Question: I am working on writing a software based on c#, winform. The target of the software is to allow user to finish a process design. The process must include many steps, like reading data, check data, output graphics. All these sub step is kind like a object. For easy of use and better visualizaiton, I would like to pre-design the sub step as module and allow use to drag the pre-defined modules into a space and connect them and also compile them to check validity and let them finally run the process.
I found a nice software calld rapidminer which is something having similar module concept I described above.
as you can see that you could drag some nice math module into central white space and connect them togehter to form a complete modeling process.
How could I create similar function in c# winform software by visual studio?
thanks lot in advance!!!
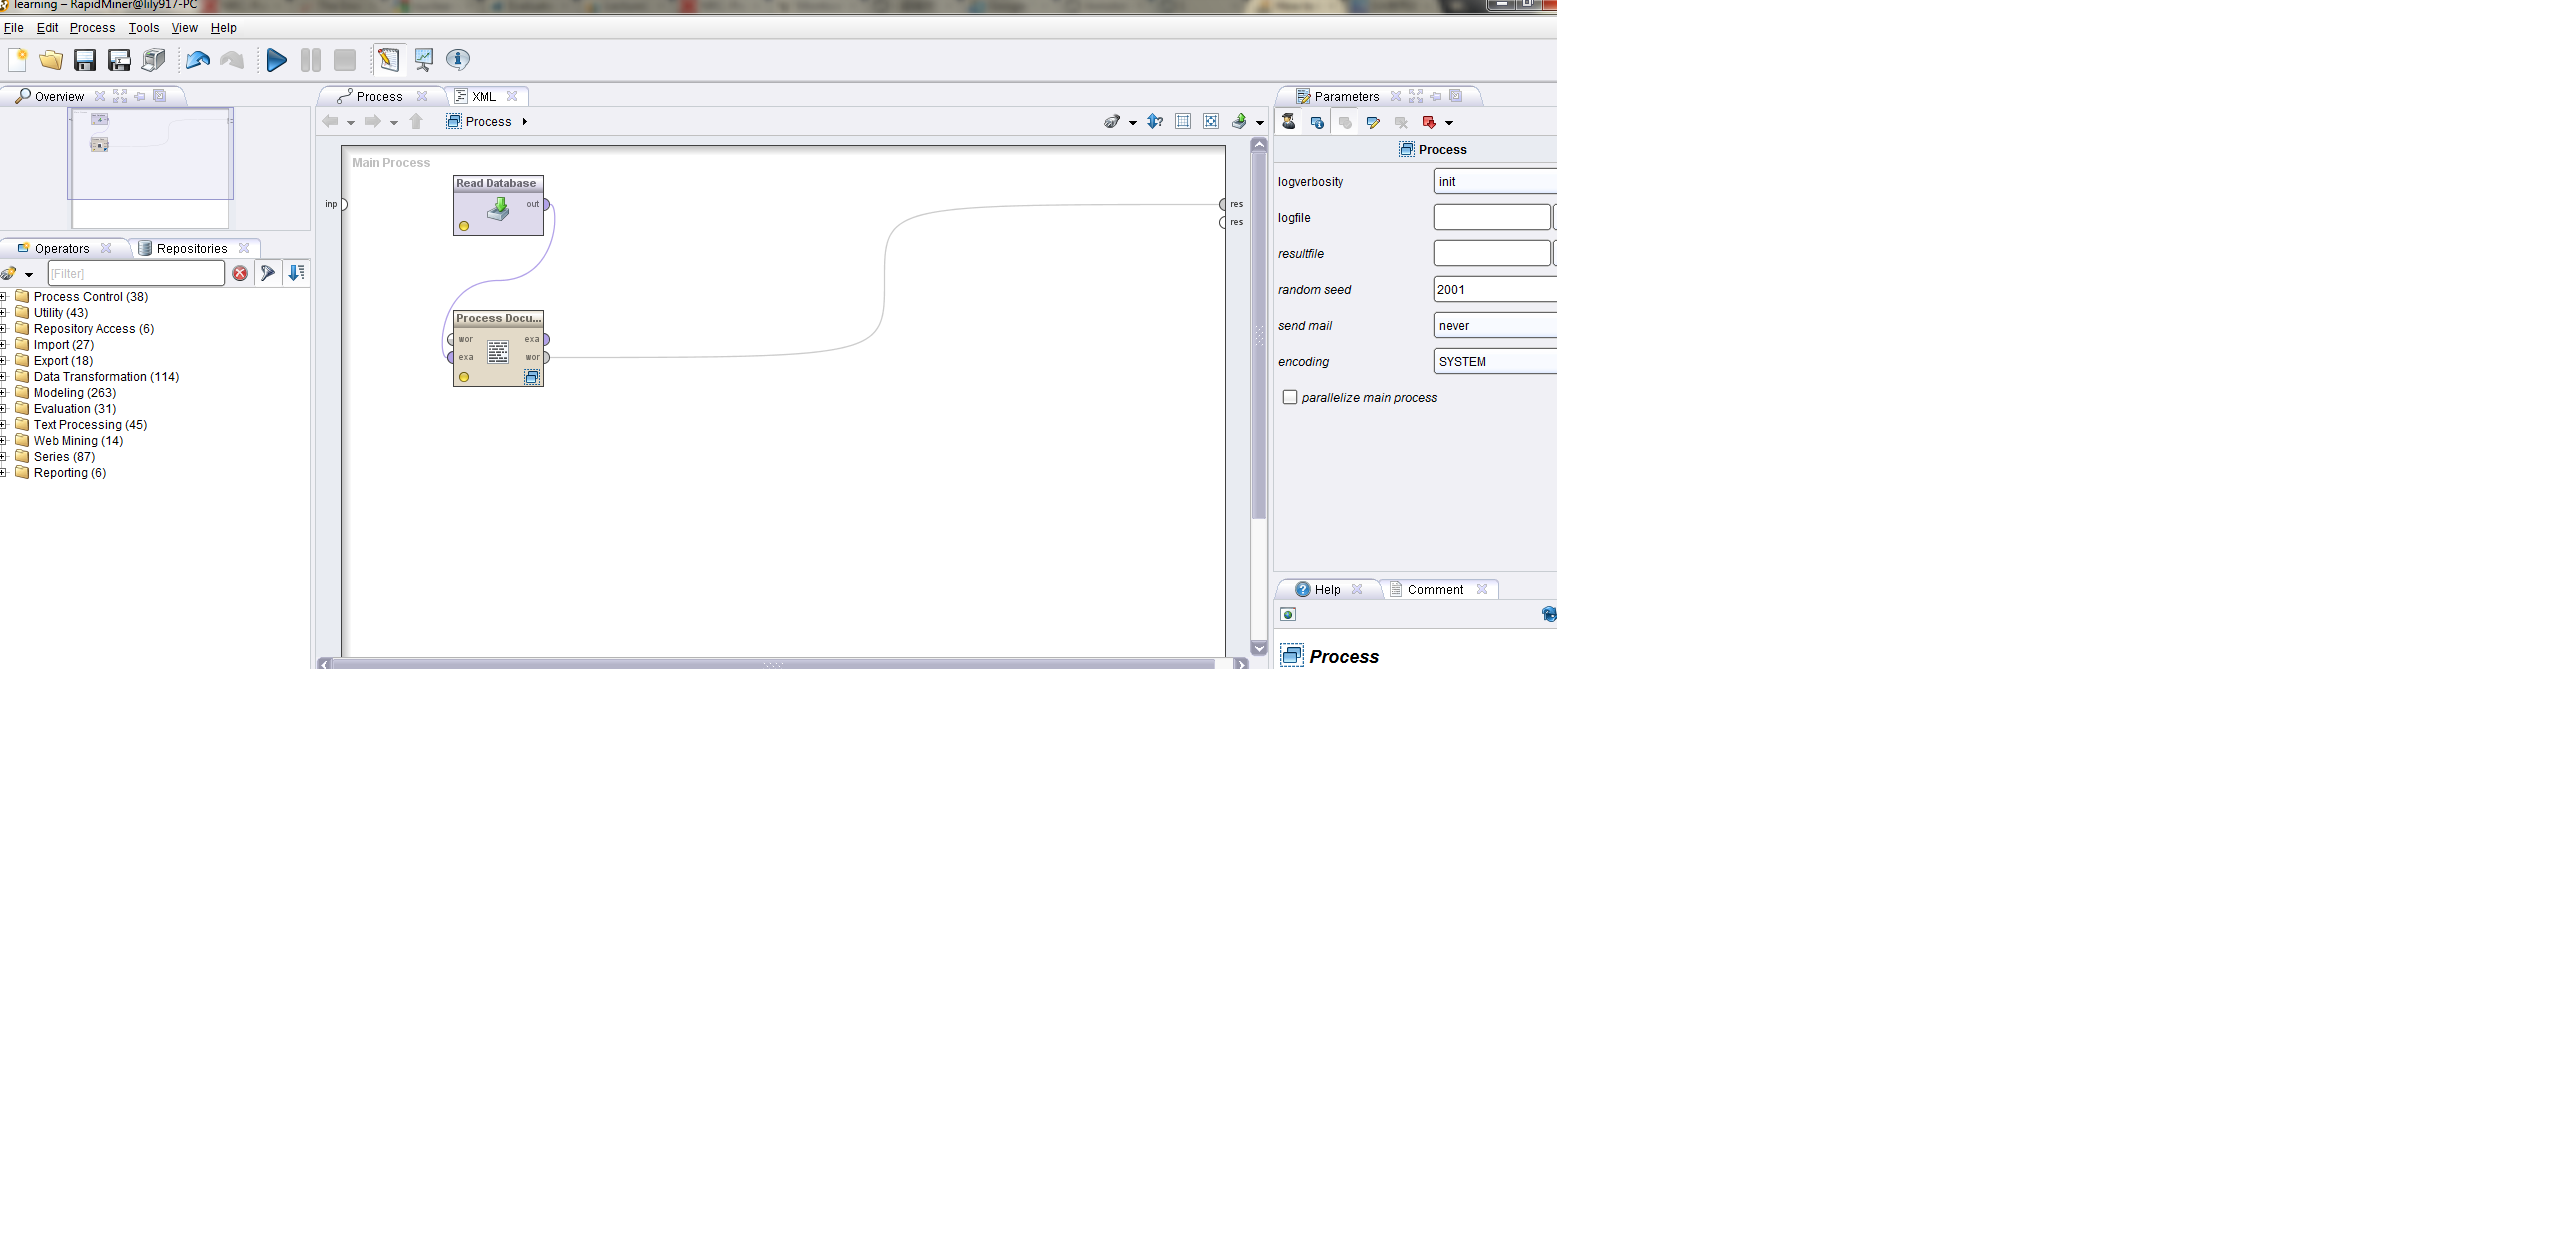
Answer: Using Rehosted Designer to do runtime design of workflow from MS. It is perfect and beautiful.